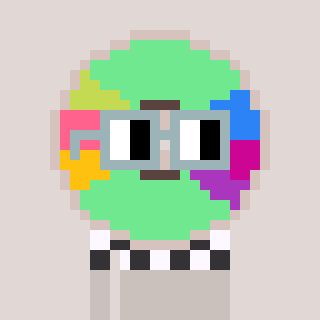
a pixel art character with square dark gray glasses, a cd-shaped head and a foggrey-colored body on a warm background